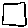
Label: square